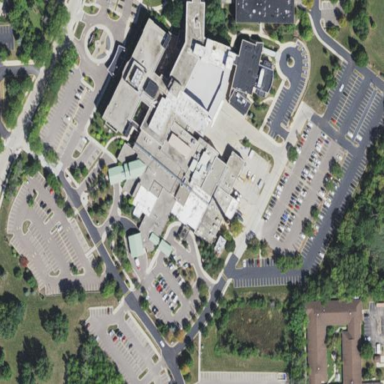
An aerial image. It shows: Healthcare facility identified as hospital.